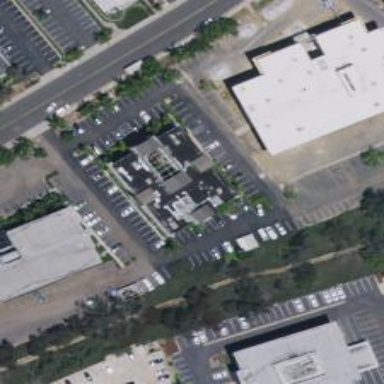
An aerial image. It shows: Office building.